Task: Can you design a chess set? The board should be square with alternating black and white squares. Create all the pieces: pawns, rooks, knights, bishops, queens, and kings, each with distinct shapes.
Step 3147:
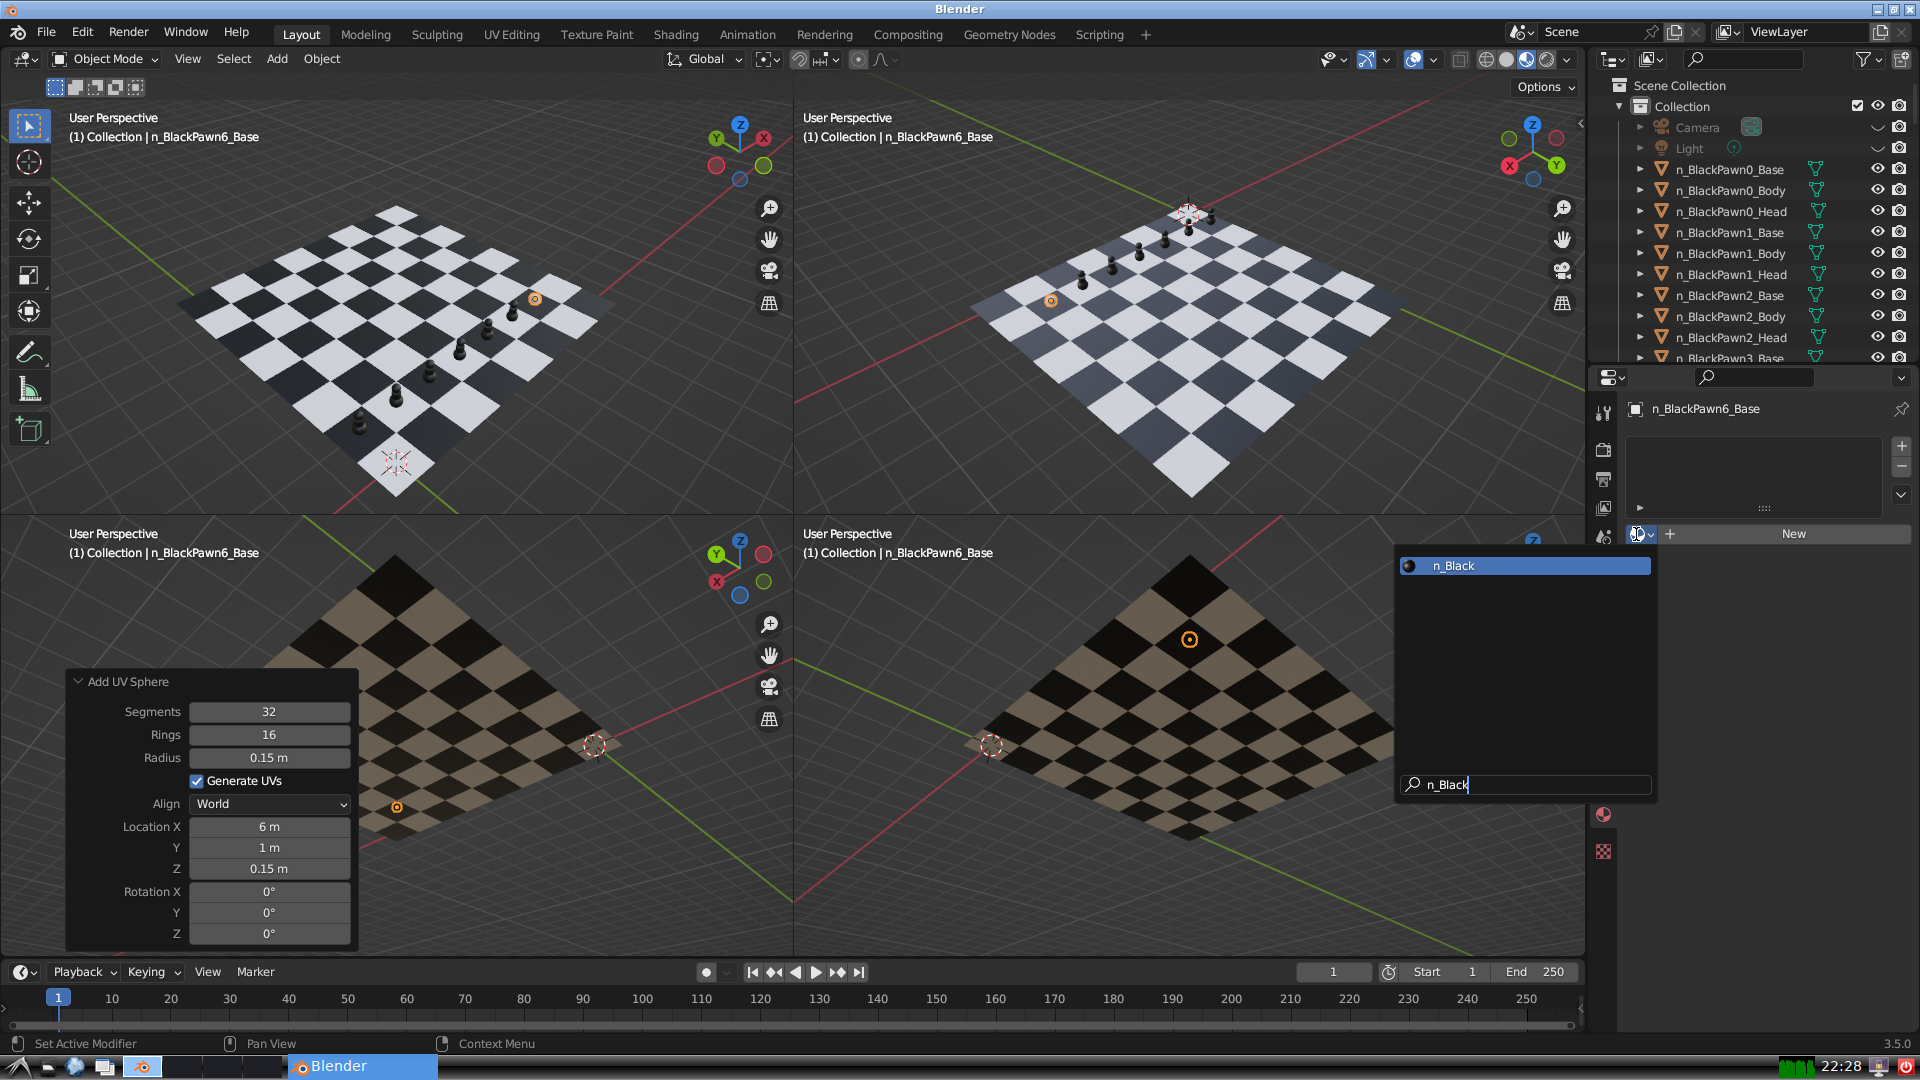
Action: {"key_press": ['Return']}